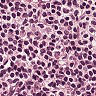
Metastatic tissue present: no